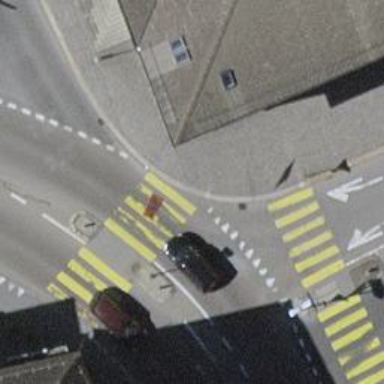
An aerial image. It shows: Marked crossing with pedestrian island.